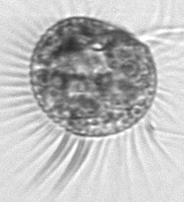
Label: Pelagostrobilidium